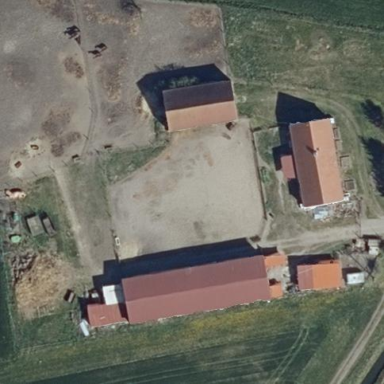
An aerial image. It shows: Farmyard area.